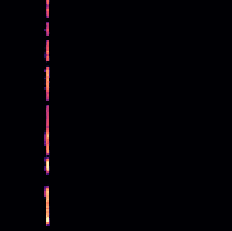
Sound class: Chainsaw